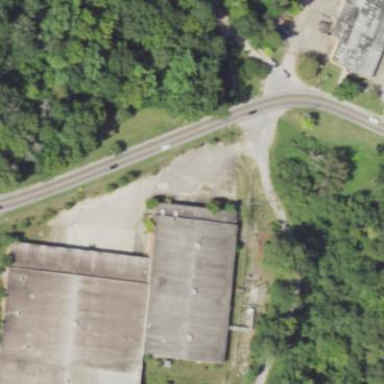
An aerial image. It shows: Industrial building.